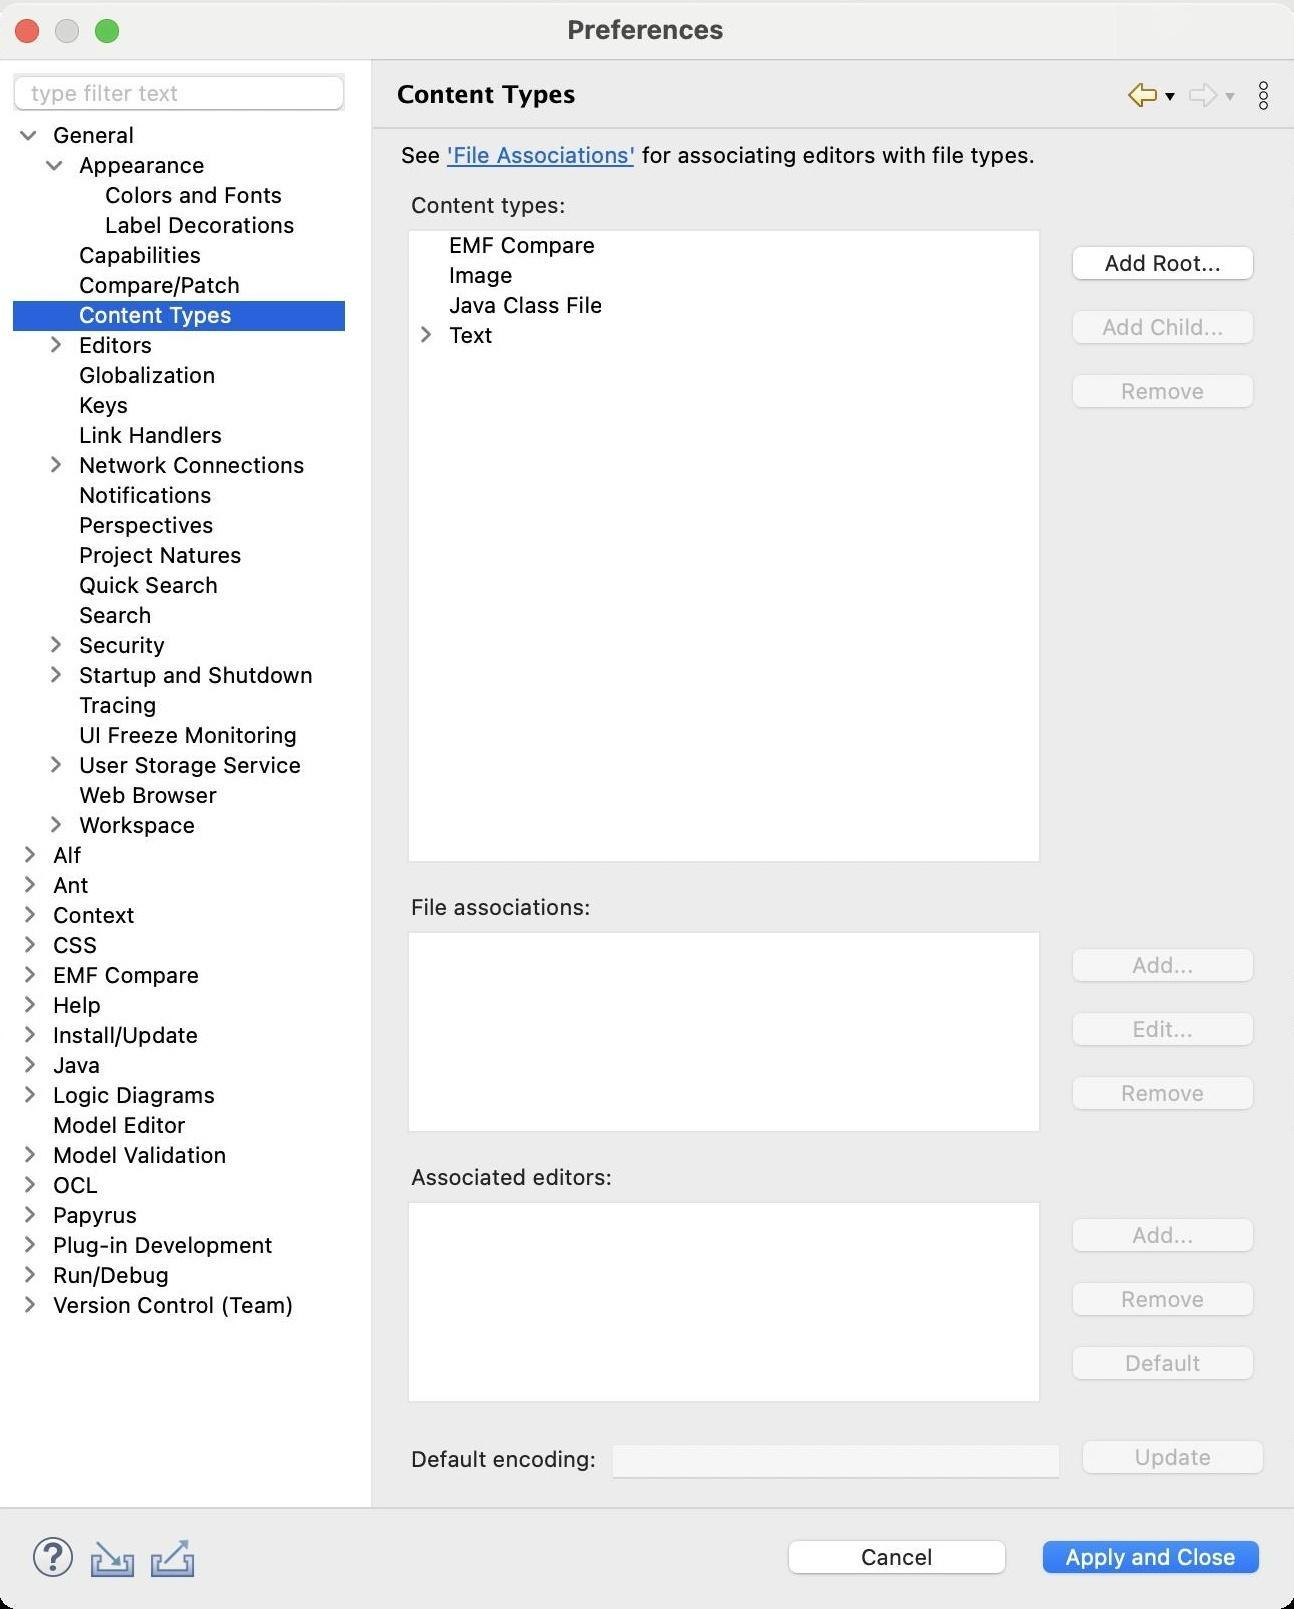
Accessibility tree:
{"name": "Preferences", "role": "AXWindow", "description": null, "role_description": "standard window", "value": null, "position": "480.00;136.00", "size": "648;803", "children": [{"name": "Apply_and_Close", "role": "AXButton", "description": null, "role_description": "button", "value": null, "position": "516.00;765.00", "size": "120;27", "children": []}, {"name": "Cancel", "role": "AXButton", "description": null, "role_description": "button", "value": null, "position": "389.00;765.00", "size": "120;27", "children": []}, {"name": null, "role": "AXToolbar", "description": null, "role_description": "toolbar", "value": null, "position": "12.00;763.00", "size": "90;30", "children": [{"name": "Help", "role": "AXCheckBox", "description": null, "role_description": "checkbox", "value": 0, "position": "12.00;763.00", "size": "30;30", "children": []}, {"name": "Import", "role": "AXButton", "description": null, "role_description": "button", "value": null, "position": "42.00;763.00", "size": "30;30", "children": []}, {"name": "Export", "role": "AXButton", "description": null, "role_description": "button", "value": null, "position": "72.00;763.00", "size": "30;30", "children": []}]}, {"name": null, "role": "AXScrollArea", "description": null, "role_description": "scroll area", "value": null, "position": "199.00;69.00", "size": "444;678", "children": [{"name": "Update", "role": "AXButton", "description": null, "role_description": "button", "value": null, "position": "536.00;715.00", "size": "102;27", "children": []}, {"name": null, "role": "AXTextField", "description": null, "role_description": "text field", "value": "", "position": "306.00;719.00", "size": "225;19", "children": []}, {"name": null, "role": "AXStaticText", "description": null, "role_description": "text", "value": "Default encoding:", "position": "204.00;721.00", "size": "97;14", "children": []}, {"name": "Default", "role": "AXButton", "description": null, "role_description": "button", "value": null, "position": "531.00;668.00", "size": "102;27", "children": []}, {"name": "Remove", "role": "AXButton", "description": null, "role_description": "button", "value": null, "position": "531.00;636.00", "size": "102;27", "children": []}, {"name": "Add...", "role": "AXButton", "description": null, "role_description": "button", "value": null, "position": "531.00;604.00", "size": "102;27", "children": []}, {"name": null, "role": "AXScrollArea", "description": null, "role_description": "scroll area", "value": null, "position": "204.00;599.00", "size": "317;101", "children": [{"name": null, "role": "AXTable", "description": null, "role_description": "table", "value": null, "position": "205.00;600.00", "size": "315;99", "children": [{"name": null, "role": "AXColumn", "description": null, "role_description": "column", "value": null, "position": "205.00;600.00", "size": "6;99", "children": []}]}]}, {"name": null, "role": "AXStaticText", "description": null, "role_description": "text", "value": "Associated editors:", "position": "204.00;580.00", "size": "105;14", "children": []}, {"name": "Remove", "role": "AXButton", "description": null, "role_description": "button", "value": null, "position": "531.00;533.00", "size": "102;27", "children": []}, {"name": "Edit...", "role": "AXButton", "description": null, "role_description": "button", "value": null, "position": "531.00;501.00", "size": "102;27", "children": []}, {"name": "Add...", "role": "AXButton", "description": null, "role_description": "button", "value": null, "position": "531.00;469.00", "size": "102;27", "children": []}, {"name": null, "role": "AXScrollArea", "description": null, "role_description": "scroll area", "value": null, "position": "204.00;464.00", "size": "317;101", "children": [{"name": null, "role": "AXTable", "description": null, "role_description": "table", "value": null, "position": "205.00;465.00", "size": "315;99", "children": [{"name": null, "role": "AXColumn", "description": null, "role_description": "column", "value": null, "position": "205.00;465.00", "size": "6;99", "children": []}]}]}, {"name": null, "role": "AXStaticText", "description": null, "role_description": "text", "value": "File associations:", "position": "204.00;445.00", "size": "94;14", "children": []}, {"name": "Remove", "role": "AXButton", "description": null, "role_description": "button", "value": null, "position": "531.00;182.00", "size": "102;27", "children": []}, {"name": "Add_Child...", "role": "AXButton", "description": null, "role_description": "button", "value": null, "position": "531.00;150.00", "size": "102;27", "children": []}, {"name": "Add_Root...", "role": "AXButton", "description": null, "role_description": "button", "value": null, "position": "531.00;118.00", "size": "102;27", "children": []}, {"name": null, "role": "AXScrollArea", "description": null, "role_description": "scroll area", "value": null, "position": "204.00;113.00", "size": "317;317", "children": [{"name": null, "role": "AXOutline", "description": null, "role_description": "outline", "value": null, "position": "205.00;114.00", "size": "315;315", "children": [{"name": null, "role": "AXRow", "description": null, "role_description": "outline row", "value": null, "position": "205.00;114.00", "size": "315;15", "children": [{"name": null, "role": "AXStaticText", "description": null, "role_description": "text", "value": "EMF Compare", "position": "223.00;114.00", "size": "78;14", "children": []}]}, {"name": null, "role": "AXRow", "description": null, "role_description": "outline row", "value": null, "position": "205.00;129.00", "size": "315;15", "children": [{"name": null, "role": "AXStaticText", "description": null, "role_description": "text", "value": "Image", "position": "223.00;129.00", "size": "78;14", "children": []}]}, {"name": null, "role": "AXRow", "description": null, "role_description": "outline row", "value": null, "position": "205.00;144.00", "size": "315;15", "children": [{"name": null, "role": "AXStaticText", "description": null, "role_description": "text", "value": "Java Class File", "position": "223.00;144.00", "size": "78;14", "children": []}]}, {"name": null, "role": "AXRow", "description": null, "role_description": "outline row", "value": null, "position": "205.00;159.00", "size": "315;15", "children": [{"name": null, "role": "AXGroup", "description": null, "role_description": "group", "value": null, "position": "205.00;159.00", "size": "97;15", "children": [{"name": null, "role": "AXDisclosureTriangle", "description": null, "role_description": "disclosure triangle", "value": 0, "position": "207.00;159.00", "size": "12;14", "children": []}, {"name": null, "role": "AXStaticText", "description": null, "role_description": "text", "value": "Text", "position": "223.00;159.00", "size": "78;14", "children": []}]}]}, {"name": null, "role": "AXColumn", "description": null, "role_description": "column", "value": null, "position": "205.00;114.00", "size": "97;315", "children": []}]}]}, {"name": null, "role": "AXStaticText", "description": null, "role_description": "text", "value": "Content types:", "position": "204.00;94.00", "size": "82;14", "children": []}, {"name": null, "role": "AXScrollArea", "description": null, "role_description": "scroll area", "value": null, "position": "199.00;69.00", "size": "444;15", "children": [{"name": null, "role": "AXTextArea", "description": null, "role_description": "text entry area", "value": "See 'File Associations' for associating editors with file types.", "position": "199.00;69.00", "size": "444;15", "children": [{"name": "'File_Associations'", "role": "AXLink", "description": null, "role_description": "hyperlink", "value": null, "position": "223.93;69.00", "size": "94;13", "children": []}]}]}]}, {"name": null, "role": "AXToolbar", "description": "", "role_description": "toolbar", "value": null, "position": "561.00;35.00", "size": "82;22", "children": [{"name": "Back_to_Compare/Patch", "role": "AXMenuButton", "description": null, "role_description": "menu button", "value": null, "position": "561.00;35.00", "size": "22;22", "children": []}, {"name": "Forward", "role": "AXMenuButton", "description": null, "role_description": "menu button", "value": null, "position": "591.00;35.00", "size": "22;22", "children": []}, {"name": "Additional_Dialog_Actions", "role": "AXButton", "description": null, "role_description": "button", "value": null, "position": "621.00;35.00", "size": "22;22", "children": []}]}, {"name": null, "role": "AXStaticText", "description": "", "role_description": "text", "value": "Content Types", "position": "196.00;35.00", "size": "358;21", "children": []}, {"name": null, "role": "AXSplitter", "description": null, "role_description": "splitter", "value": 180, "position": "180.00;28.00", "size": "5;724", "children": []}, {"name": null, "role": "AXScrollArea", "description": null, "role_description": "scroll area", "value": null, "position": "7.00;59.00", "size": "166;693", "children": [{"name": null, "role": "AXOutline", "description": null, "role_description": "outline", "value": null, "position": "7.00;59.00", "size": "166;693", "children": [{"name": null, "role": "AXRow", "description": null, "role_description": "outline row", "value": null, "position": "7.00;59.00", "size": "166;15", "children": [{"name": null, "role": "AXGroup", "description": null, "role_description": "group", "value": null, "position": "7.00;59.00", "size": "151;15", "children": [{"name": null, "role": "AXDisclosureTriangle", "description": null, "role_description": "disclosure triangle", "value": 1, "position": "9.00;59.00", "size": "12;14", "children": []}, {"name": null, "role": "AXStaticText", "description": null, "role_description": "text", "value": "General", "position": "25.00;59.00", "size": "132;14", "children": []}]}]}, {"name": null, "role": "AXRow", "description": null, "role_description": "outline row", "value": null, "position": "7.00;74.00", "size": "166;15", "children": [{"name": null, "role": "AXGroup", "description": null, "role_description": "group", "value": null, "position": "7.00;74.00", "size": "151;15", "children": [{"name": null, "role": "AXDisclosureTriangle", "description": null, "role_description": "disclosure triangle", "value": 1, "position": "22.00;74.00", "size": "12;14", "children": []}, {"name": null, "role": "AXStaticText", "description": null, "role_description": "text", "value": "Appearance", "position": "38.00;74.00", "size": "119;14", "children": []}]}]}, {"name": null, "role": "AXRow", "description": null, "role_description": "outline row", "value": null, "position": "7.00;89.00", "size": "166;15", "children": [{"name": null, "role": "AXStaticText", "description": null, "role_description": "text", "value": "Colors and Fonts", "position": "51.00;89.00", "size": "106;14", "children": []}]}, {"name": null, "role": "AXRow", "description": null, "role_description": "outline row", "value": null, "position": "7.00;104.00", "size": "166;15", "children": [{"name": null, "role": "AXStaticText", "description": null, "role_description": "text", "value": "Label Decorations", "position": "51.00;104.00", "size": "106;14", "children": []}]}, {"name": null, "role": "AXRow", "description": null, "role_description": "outline row", "value": null, "position": "7.00;119.00", "size": "166;15", "children": [{"name": null, "role": "AXStaticText", "description": null, "role_description": "text", "value": "Capabilities", "position": "38.00;119.00", "size": "119;14", "children": []}]}, {"name": null, "role": "AXRow", "description": null, "role_description": "outline row", "value": null, "position": "7.00;134.00", "size": "166;15", "children": [{"name": null, "role": "AXStaticText", "description": null, "role_description": "text", "value": "Compare/Patch", "position": "38.00;134.00", "size": "119;14", "children": []}]}, {"name": null, "role": "AXRow", "description": null, "role_description": "outline row", "value": null, "position": "7.00;149.00", "size": "166;15", "children": [{"name": null, "role": "AXStaticText", "description": null, "role_description": "text", "value": "Content Types", "position": "38.00;149.00", "size": "119;14", "children": []}]}, {"name": null, "role": "AXRow", "description": null, "role_description": "outline row", "value": null, "position": "7.00;164.00", "size": "166;15", "children": [{"name": null, "role": "AXGroup", "description": null, "role_description": "group", "value": null, "position": "7.00;164.00", "size": "151;15", "children": [{"name": null, "role": "AXDisclosureTriangle", "description": null, "role_description": "disclosure triangle", "value": 0, "position": "22.00;164.00", "size": "12;14", "children": []}, {"name": null, "role": "AXStaticText", "description": null, "role_description": "text", "value": "Editors", "position": "38.00;164.00", "size": "119;14", "children": []}]}]}, {"name": null, "role": "AXRow", "description": null, "role_description": "outline row", "value": null, "position": "7.00;179.00", "size": "166;15", "children": [{"name": null, "role": "AXStaticText", "description": null, "role_description": "text", "value": "Globalization", "position": "38.00;179.00", "size": "119;14", "children": []}]}, {"name": null, "role": "AXRow", "description": null, "role_description": "outline row", "value": null, "position": "7.00;194.00", "size": "166;15", "children": [{"name": null, "role": "AXStaticText", "description": null, "role_description": "text", "value": "Keys", "position": "38.00;194.00", "size": "119;14", "children": []}]}, {"name": null, "role": "AXRow", "description": null, "role_description": "outline row", "value": null, "position": "7.00;209.00", "size": "166;15", "children": [{"name": null, "role": "AXStaticText", "description": null, "role_description": "text", "value": "Link Handlers", "position": "38.00;209.00", "size": "119;14", "children": []}]}, {"name": null, "role": "AXRow", "description": null, "role_description": "outline row", "value": null, "position": "7.00;224.00", "size": "166;15", "children": [{"name": null, "role": "AXGroup", "description": null, "role_description": "group", "value": null, "position": "7.00;224.00", "size": "151;15", "children": [{"name": null, "role": "AXDisclosureTriangle", "description": null, "role_description": "disclosure triangle", "value": 0, "position": "22.00;224.00", "size": "12;14", "children": []}, {"name": null, "role": "AXStaticText", "description": null, "role_description": "text", "value": "Network Connections", "position": "38.00;224.00", "size": "119;14", "children": []}]}]}, {"name": null, "role": "AXRow", "description": null, "role_description": "outline row", "value": null, "position": "7.00;239.00", "size": "166;15", "children": [{"name": null, "role": "AXStaticText", "description": null, "role_description": "text", "value": "Notifications", "position": "38.00;239.00", "size": "119;14", "children": []}]}, {"name": null, "role": "AXRow", "description": null, "role_description": "outline row", "value": null, "position": "7.00;254.00", "size": "166;15", "children": [{"name": null, "role": "AXStaticText", "description": null, "role_description": "text", "value": "Perspectives", "position": "38.00;254.00", "size": "119;14", "children": []}]}, {"name": null, "role": "AXRow", "description": null, "role_description": "outline row", "value": null, "position": "7.00;269.00", "size": "166;15", "children": [{"name": null, "role": "AXStaticText", "description": null, "role_description": "text", "value": "Project Natures", "position": "38.00;269.00", "size": "119;14", "children": []}]}, {"name": null, "role": "AXRow", "description": null, "role_description": "outline row", "value": null, "position": "7.00;284.00", "size": "166;15", "children": [{"name": null, "role": "AXStaticText", "description": null, "role_description": "text", "value": "Quick Search", "position": "38.00;284.00", "size": "119;14", "children": []}]}, {"name": null, "role": "AXRow", "description": null, "role_description": "outline row", "value": null, "position": "7.00;299.00", "size": "166;15", "children": [{"name": null, "role": "AXStaticText", "description": null, "role_description": "text", "value": "Search", "position": "38.00;299.00", "size": "119;14", "children": []}]}, {"name": null, "role": "AXRow", "description": null, "role_description": "outline row", "value": null, "position": "7.00;314.00", "size": "166;15", "children": [{"name": null, "role": "AXGroup", "description": null, "role_description": "group", "value": null, "position": "7.00;314.00", "size": "151;15", "children": [{"name": null, "role": "AXDisclosureTriangle", "description": null, "role_description": "disclosure triangle", "value": 0, "position": "22.00;314.00", "size": "12;14", "children": []}, {"name": null, "role": "AXStaticText", "description": null, "role_description": "text", "value": "Security", "position": "38.00;314.00", "size": "119;14", "children": []}]}]}, {"name": null, "role": "AXRow", "description": null, "role_description": "outline row", "value": null, "position": "7.00;329.00", "size": "166;15", "children": [{"name": null, "role": "AXGroup", "description": null, "role_description": "group", "value": null, "position": "7.00;329.00", "size": "151;15", "children": [{"name": null, "role": "AXDisclosureTriangle", "description": null, "role_description": "disclosure triangle", "value": 0, "position": "22.00;329.00", "size": "12;14", "children": []}, {"name": null, "role": "AXStaticText", "description": null, "role_description": "text", "value": "Startup and Shutdown", "position": "38.00;329.00", "size": "119;14", "children": []}]}]}, {"name": null, "role": "AXRow", "description": null, "role_description": "outline row", "value": null, "position": "7.00;344.00", "size": "166;15", "children": [{"name": null, "role": "AXStaticText", "description": null, "role_description": "text", "value": "Tracing", "position": "38.00;344.00", "size": "119;14", "children": []}]}, {"name": null, "role": "AXRow", "description": null, "role_description": "outline row", "value": null, "position": "7.00;359.00", "size": "166;15", "children": [{"name": null, "role": "AXStaticText", "description": null, "role_description": "text", "value": "UI Freeze Monitoring", "position": "38.00;359.00", "size": "119;14", "children": []}]}, {"name": null, "role": "AXRow", "description": null, "role_description": "outline row", "value": null, "position": "7.00;374.00", "size": "166;15", "children": [{"name": null, "role": "AXGroup", "description": null, "role_description": "group", "value": null, "position": "7.00;374.00", "size": "151;15", "children": [{"name": null, "role": "AXDisclosureTriangle", "description": null, "role_description": "disclosure triangle", "value": 0, "position": "22.00;374.00", "size": "12;14", "children": []}, {"name": null, "role": "AXStaticText", "description": null, "role_description": "text", "value": "User Storage Service", "position": "38.00;374.00", "size": "119;14", "children": []}]}]}, {"name": null, "role": "AXRow", "description": null, "role_description": "outline row", "value": null, "position": "7.00;389.00", "size": "166;15", "children": [{"name": null, "role": "AXStaticText", "description": null, "role_description": "text", "value": "Web Browser", "position": "38.00;389.00", "size": "119;14", "children": []}]}, {"name": null, "role": "AXRow", "description": null, "role_description": "outline row", "value": null, "position": "7.00;404.00", "size": "166;15", "children": [{"name": null, "role": "AXGroup", "description": null, "role_description": "group", "value": null, "position": "7.00;404.00", "size": "151;15", "children": [{"name": null, "role": "AXDisclosureTriangle", "description": null, "role_description": "disclosure triangle", "value": 0, "position": "22.00;404.00", "size": "12;14", "children": []}, {"name": null, "role": "AXStaticText", "description": null, "role_description": "text", "value": "Workspace", "position": "38.00;404.00", "size": "119;14", "children": []}]}]}, {"name": null, "role": "AXRow", "description": null, "role_description": "outline row", "value": null, "position": "7.00;419.00", "size": "166;15", "children": [{"name": null, "role": "AXGroup", "description": null, "role_description": "group", "value": null, "position": "7.00;419.00", "size": "151;15", "children": [{"name": null, "role": "AXDisclosureTriangle", "description": null, "role_description": "disclosure triangle", "value": 0, "position": "9.00;419.00", "size": "12;14", "children": []}, {"name": null, "role": "AXStaticText", "description": null, "role_description": "text", "value": "Alf", "position": "25.00;419.00", "size": "132;14", "children": []}]}]}, {"name": null, "role": "AXRow", "description": null, "role_description": "outline row", "value": null, "position": "7.00;434.00", "size": "166;15", "children": [{"name": null, "role": "AXGroup", "description": null, "role_description": "group", "value": null, "position": "7.00;434.00", "size": "151;15", "children": [{"name": null, "role": "AXDisclosureTriangle", "description": null, "role_description": "disclosure triangle", "value": 0, "position": "9.00;434.00", "size": "12;14", "children": []}, {"name": null, "role": "AXStaticText", "description": null, "role_description": "text", "value": "Ant", "position": "25.00;434.00", "size": "132;14", "children": []}]}]}, {"name": null, "role": "AXRow", "description": null, "role_description": "outline row", "value": null, "position": "7.00;449.00", "size": "166;15", "children": [{"name": null, "role": "AXGroup", "description": null, "role_description": "group", "value": null, "position": "7.00;449.00", "size": "151;15", "children": [{"name": null, "role": "AXDisclosureTriangle", "description": null, "role_description": "disclosure triangle", "value": 0, "position": "9.00;449.00", "size": "12;14", "children": []}, {"name": null, "role": "AXStaticText", "description": null, "role_description": "text", "value": "Context", "position": "25.00;449.00", "size": "132;14", "children": []}]}]}, {"name": null, "role": "AXRow", "description": null, "role_description": "outline row", "value": null, "position": "7.00;464.00", "size": "166;15", "children": [{"name": null, "role": "AXGroup", "description": null, "role_description": "group", "value": null, "position": "7.00;464.00", "size": "151;15", "children": [{"name": null, "role": "AXDisclosureTriangle", "description": null, "role_description": "disclosure triangle", "value": 0, "position": "9.00;464.00", "size": "12;14", "children": []}, {"name": null, "role": "AXStaticText", "description": null, "role_description": "text", "value": "CSS", "position": "25.00;464.00", "size": "132;14", "children": []}]}]}, {"name": null, "role": "AXRow", "description": null, "role_description": "outline row", "value": null, "position": "7.00;479.00", "size": "166;15", "children": [{"name": null, "role": "AXGroup", "description": null, "role_description": "group", "value": null, "position": "7.00;479.00", "size": "151;15", "children": [{"name": null, "role": "AXDisclosureTriangle", "description": null, "role_description": "disclosure triangle", "value": 0, "position": "9.00;479.00", "size": "12;14", "children": []}, {"name": null, "role": "AXStaticText", "description": null, "role_description": "text", "value": "EMF Compare", "position": "25.00;479.00", "size": "132;14", "children": []}]}]}, {"name": null, "role": "AXRow", "description": null, "role_description": "outline row", "value": null, "position": "7.00;494.00", "size": "166;15", "children": [{"name": null, "role": "AXGroup", "description": null, "role_description": "group", "value": null, "position": "7.00;494.00", "size": "151;15", "children": [{"name": null, "role": "AXDisclosureTriangle", "description": null, "role_description": "disclosure triangle", "value": 0, "position": "9.00;494.00", "size": "12;14", "children": []}, {"name": null, "role": "AXStaticText", "description": null, "role_description": "text", "value": "Help", "position": "25.00;494.00", "size": "132;14", "children": []}]}]}, {"name": null, "role": "AXRow", "description": null, "role_description": "outline row", "value": null, "position": "7.00;509.00", "size": "166;15", "children": [{"name": null, "role": "AXGroup", "description": null, "role_description": "group", "value": null, "position": "7.00;509.00", "size": "151;15", "children": [{"name": null, "role": "AXDisclosureTriangle", "description": null, "role_description": "disclosure triangle", "value": 0, "position": "9.00;509.00", "size": "12;14", "children": []}, {"name": null, "role": "AXStaticText", "description": null, "role_description": "text", "value": "Install/Update", "position": "25.00;509.00", "size": "132;14", "children": []}]}]}, {"name": null, "role": "AXRow", "description": null, "role_description": "outline row", "value": null, "position": "7.00;524.00", "size": "166;15", "children": [{"name": null, "role": "AXGroup", "description": null, "role_description": "group", "value": null, "position": "7.00;524.00", "size": "151;15", "children": [{"name": null, "role": "AXDisclosureTriangle", "description": null, "role_description": "disclosure triangle", "value": 0, "position": "9.00;524.00", "size": "12;14", "children": []}, {"name": null, "role": "AXStaticText", "description": null, "role_description": "text", "value": "Java", "position": "25.00;524.00", "size": "132;14", "children": []}]}]}, {"name": null, "role": "AXRow", "description": null, "role_description": "outline row", "value": null, "position": "7.00;539.00", "size": "166;15", "children": [{"name": null, "role": "AXGroup", "description": null, "role_description": "group", "value": null, "position": "7.00;539.00", "size": "151;15", "children": [{"name": null, "role": "AXDisclosureTriangle", "description": null, "role_description": "disclosure triangle", "value": 0, "position": "9.00;539.00", "size": "12;14", "children": []}, {"name": null, "role": "AXStaticText", "description": null, "role_description": "text", "value": "Logic Diagrams", "position": "25.00;539.00", "size": "132;14", "children": []}]}]}, {"name": null, "role": "AXRow", "description": null, "role_description": "outline row", "value": null, "position": "7.00;554.00", "size": "166;15", "children": [{"name": null, "role": "AXStaticText", "description": null, "role_description": "text", "value": "Model Editor", "position": "25.00;554.00", "size": "132;14", "children": []}]}, {"name": null, "role": "AXRow", "description": null, "role_description": "outline row", "value": null, "position": "7.00;569.00", "size": "166;15", "children": [{"name": null, "role": "AXGroup", "description": null, "role_description": "group", "value": null, "position": "7.00;569.00", "size": "151;15", "children": [{"name": null, "role": "AXDisclosureTriangle", "description": null, "role_description": "disclosure triangle", "value": 0, "position": "9.00;569.00", "size": "12;14", "children": []}, {"name": null, "role": "AXStaticText", "description": null, "role_description": "text", "value": "Model Validation", "position": "25.00;569.00", "size": "132;14", "children": []}]}]}, {"name": null, "role": "AXRow", "description": null, "role_description": "outline row", "value": null, "position": "7.00;584.00", "size": "166;15", "children": [{"name": null, "role": "AXGroup", "description": null, "role_description": "group", "value": null, "position": "7.00;584.00", "size": "151;15", "children": [{"name": null, "role": "AXDisclosureTriangle", "description": null, "role_description": "disclosure triangle", "value": 0, "position": "9.00;584.00", "size": "12;14", "children": []}, {"name": null, "role": "AXStaticText", "description": null, "role_description": "text", "value": "OCL", "position": "25.00;584.00", "size": "132;14", "children": []}]}]}, {"name": null, "role": "AXRow", "description": null, "role_description": "outline row", "value": null, "position": "7.00;599.00", "size": "166;15", "children": [{"name": null, "role": "AXGroup", "description": null, "role_description": "group", "value": null, "position": "7.00;599.00", "size": "151;15", "children": [{"name": null, "role": "AXDisclosureTriangle", "description": null, "role_description": "disclosure triangle", "value": 0, "position": "9.00;599.00", "size": "12;14", "children": []}, {"name": null, "role": "AXStaticText", "description": null, "role_description": "text", "value": "Papyrus", "position": "25.00;599.00", "size": "132;14", "children": []}]}]}, {"name": null, "role": "AXRow", "description": null, "role_description": "outline row", "value": null, "position": "7.00;614.00", "size": "166;15", "children": [{"name": null, "role": "AXGroup", "description": null, "role_description": "group", "value": null, "position": "7.00;614.00", "size": "151;15", "children": [{"name": null, "role": "AXDisclosureTriangle", "description": null, "role_description": "disclosure triangle", "value": 0, "position": "9.00;614.00", "size": "12;14", "children": []}, {"name": null, "role": "AXStaticText", "description": null, "role_description": "text", "value": "Plug-in Development", "position": "25.00;614.00", "size": "132;14", "children": []}]}]}, {"name": null, "role": "AXRow", "description": null, "role_description": "outline row", "value": null, "position": "7.00;629.00", "size": "166;15", "children": [{"name": null, "role": "AXGroup", "description": null, "role_description": "group", "value": null, "position": "7.00;629.00", "size": "151;15", "children": [{"name": null, "role": "AXDisclosureTriangle", "description": null, "role_description": "disclosure triangle", "value": 0, "position": "9.00;629.00", "size": "12;14", "children": []}, {"name": null, "role": "AXStaticText", "description": null, "role_description": "text", "value": "Run/Debug", "position": "25.00;629.00", "size": "132;14", "children": []}]}]}, {"name": null, "role": "AXRow", "description": null, "role_description": "outline row", "value": null, "position": "7.00;644.00", "size": "166;15", "children": [{"name": null, "role": "AXGroup", "description": null, "role_description": "group", "value": null, "position": "7.00;644.00", "size": "151;15", "children": [{"name": null, "role": "AXDisclosureTriangle", "description": null, "role_description": "disclosure triangle", "value": 0, "position": "9.00;644.00", "size": "12;14", "children": []}, {"name": null, "role": "AXStaticText", "description": null, "role_description": "text", "value": "Version Control (Team)", "position": "25.00;644.00", "size": "132;14", "children": []}]}]}, {"name": null, "role": "AXColumn", "description": null, "role_description": "column", "value": null, "position": "7.00;59.00", "size": "151;693", "children": []}]}]}, {"name": "type_filter_text", "role": "AXTextField", "description": null, "role_description": "search text field", "value": "", "position": "7.00;35.00", "size": "166;19", "children": []}, {"name": null, "role": "AXButton", "description": null, "role_description": "close button", "value": null, "position": "7.00;6.00", "size": "14;16", "children": []}, {"name": null, "role": "AXButton", "description": null, "role_description": "zoom button", "value": null, "position": "47.00;6.00", "size": "14;16", "children": [{"name": null, "role": "AXGroup", "description": null, "role_description": "group", "value": null, "position": "47.00;6.00", "size": "14;16", "children": [{"name": null, "role": "AXGroup", "description": null, "role_description": "group", "value": null, "position": "47.00;6.00", "size": "14;16", "children": []}]}]}, {"name": null, "role": "AXButton", "description": null, "role_description": "minimize button", "value": null, "position": "27.00;6.00", "size": "14;16", "children": []}, {"name": null, "role": "AXStaticText", "description": null, "role_description": "text", "value": "Preferences", "position": "282.00;5.00", "size": "83;16", "children": []}]}